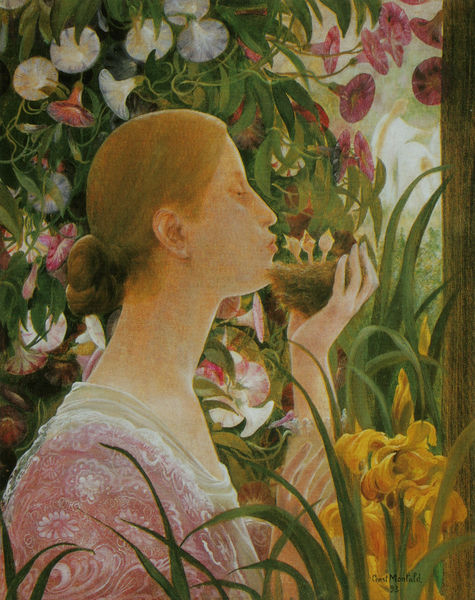
Titel: Das Nest
Künstler: Constant Montald
Standort: Brüssel
Institution: Musées Royaux des Beaux-Arts de Belgique
Schlagwörter: baum, blätter, hand, kopf, vogel, weiß, frauen, gelb, grün, mädchen, ausschnitt, blumen, braun, bunt, frau, frisur, haar, hintergrund, kleid, mund, ohr, ohrring, profil, stirn, vordergrund, blüte, blüten, dame, gras, rot, muster, ornament, versammlung, blond, trinken, augen, gesicht, inkarnat, knoten, mensch, schale, hals, portrait, porträt, signatur, öl, gräser, natur, schilf, strauch, vögel, flach, haare, drei, mutter, pflanzen, lippen, rosa, kinder, garten, ranken, dutt, farbig, sommer, vallotton, kuss, küssen, liebe, zärtlichkeit, lila, violett, halm, naiv, essen, zopf, hochsteckfrisur, junge frau, junge, wiss, dekolleté, geschlossen, frühling, grashalme, rousseau, haarknoten, helligkeit, winde, lichtung, füttern, fütterung, küken, lilie, orgie, schematisch, duft, iris, riechen, durchsichtig, nest, trompeten, grashalm, kücken, winden, lilien, neugier, schutz, ackerwinde, fürsorge, schwertlilien, liebkosen, blumig, wicken, halsausschnitt, sommerblumen, flächenhaft, bauernlilien, décolté, harknoten, hängepflanzen, jjfffjj, jjfjfjjfkjf, jungvögel, kkjfkfjkfjkfjkfj, kokosnuss, kínd, meisen, nestzerstörer, petunien, piepser, spitzenkleiderhobene hand, vogeljunge, vogelnest